Brain MRI, t2w sequence, axial 2D slice.
Patient: age 50, sex F, weight 78 kg, height 1.78 m
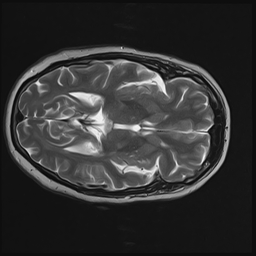